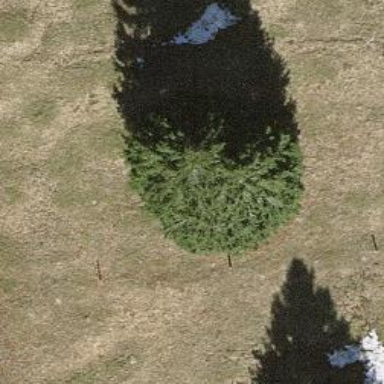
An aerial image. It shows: Beautiful tree in nature.